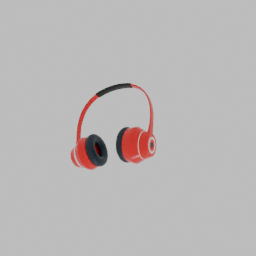
Label: electronics